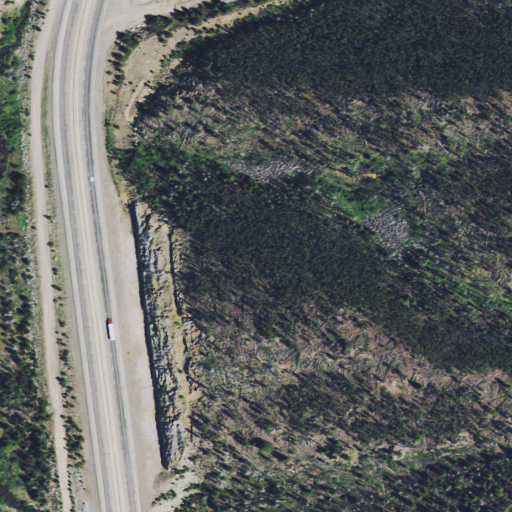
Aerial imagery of valley in Montana named Whiskey Gulch containing evergreen forest, medium intensity development, shrub, low intensity development, and open development